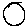
Label: circle